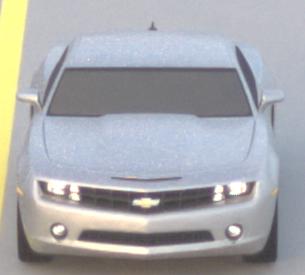
Make: Chevrolet
Model: Camaro Cabriolet 6.2 V8
Detailed model: Camaro (V) Coupé
Model produced from: 2011/09
Model produced until: 2014/02
Doors: 2
Color: white
Road condition: dry road
Daytime: sunrise or sunset
Contrast: low contrast